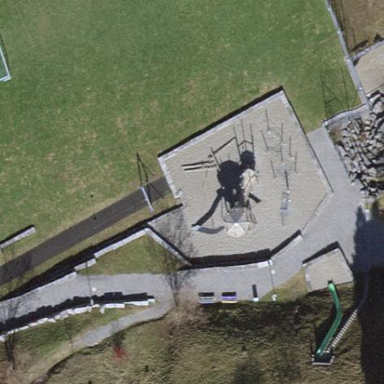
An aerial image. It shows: Playground area for leisure land.